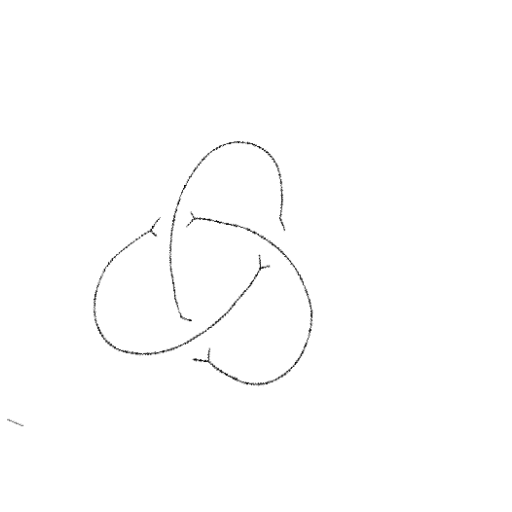
Crossing number: 3